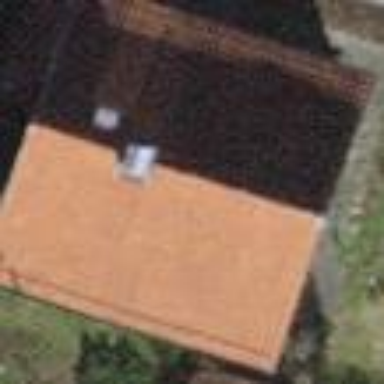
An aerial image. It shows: Detached building with gabled roof.